Interaction volume radius: 10 \u00c5
Interaction volume height: 20 \u00c5
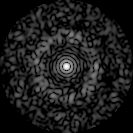
Disorder parameter: 0.8442